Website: lowes
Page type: order-tracking
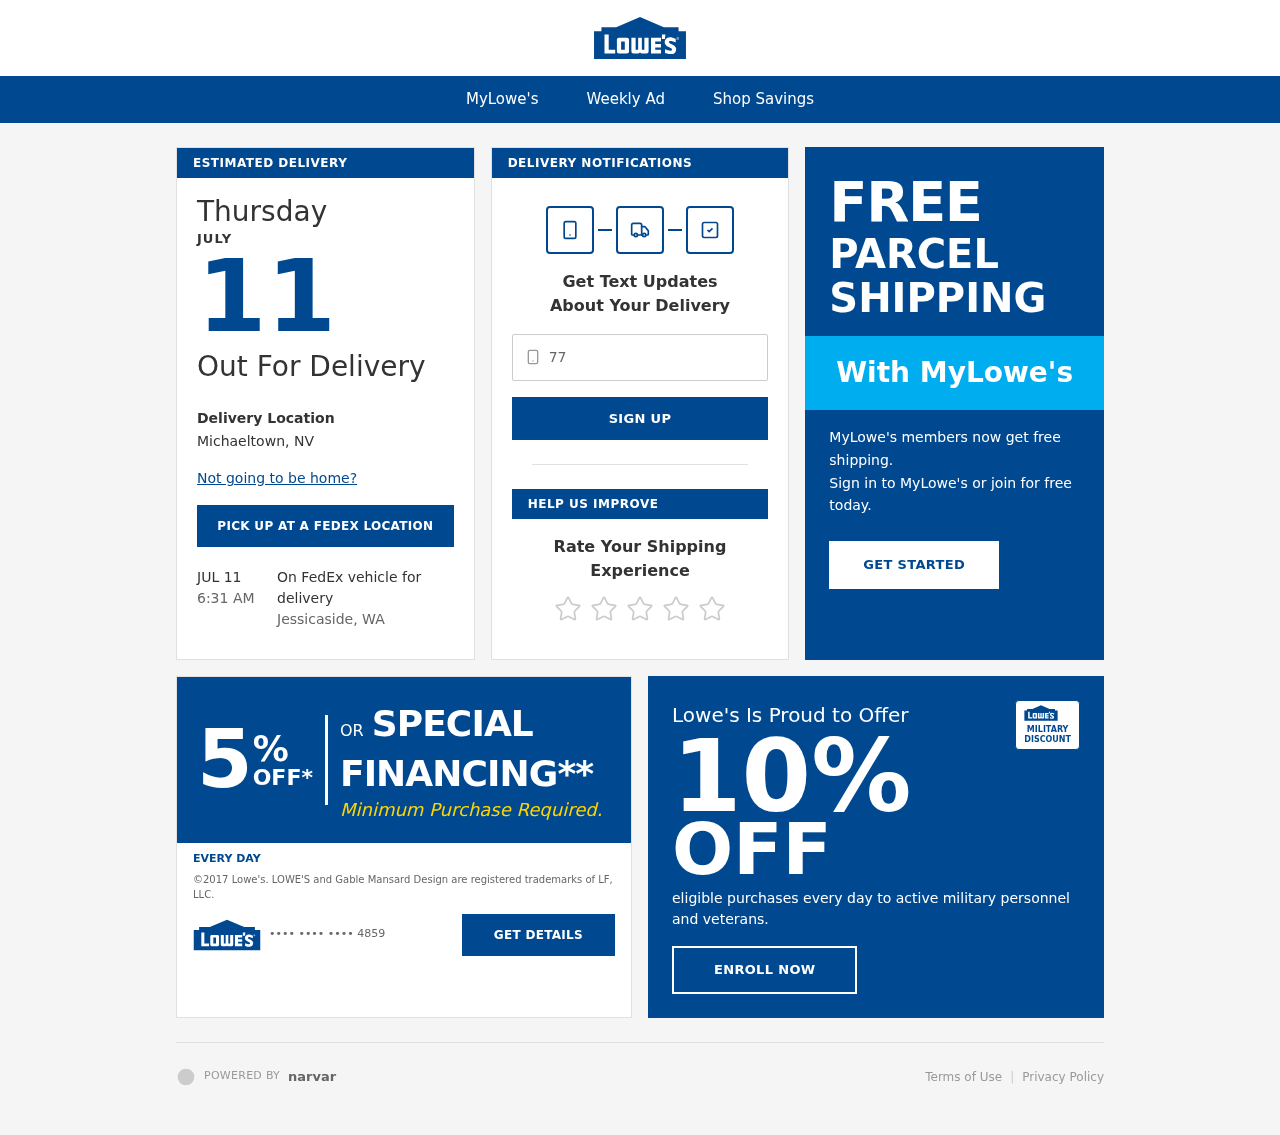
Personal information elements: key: PII_CARD_LAST4
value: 4859
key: PII_PHONE
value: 7799643474
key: PII_CITY_STATE
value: Michaeltown, NV
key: PII_CITY_STATE2
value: Jessicaside, WA
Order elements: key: ORDER_DELIVERY_DATE
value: JULY
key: ORDER_DELIVERY_DATE
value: JUL 11
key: ORDER_DELIVERY_DATE
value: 6:31 AM
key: ORDER_DELIVERY_DATE
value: Thursday
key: ORDER_DELIVERY_DATE
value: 11